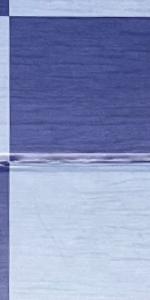
Label: Empty